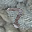
Label: 7